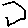
Label: hexagon